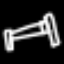
Label: bed